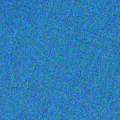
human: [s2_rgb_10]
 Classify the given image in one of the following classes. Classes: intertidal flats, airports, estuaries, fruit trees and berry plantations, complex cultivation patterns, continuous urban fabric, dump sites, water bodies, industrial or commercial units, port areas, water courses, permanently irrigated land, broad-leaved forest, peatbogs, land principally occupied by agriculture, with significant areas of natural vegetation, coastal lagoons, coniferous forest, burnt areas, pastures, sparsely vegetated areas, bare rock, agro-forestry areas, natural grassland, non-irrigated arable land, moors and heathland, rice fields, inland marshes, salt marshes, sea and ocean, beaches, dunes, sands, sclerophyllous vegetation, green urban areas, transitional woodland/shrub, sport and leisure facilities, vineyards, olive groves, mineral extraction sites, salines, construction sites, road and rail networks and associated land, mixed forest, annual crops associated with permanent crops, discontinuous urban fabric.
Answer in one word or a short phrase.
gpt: sea and ocean